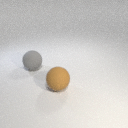
large gray rubber sphere behind large brown rubber sphere